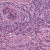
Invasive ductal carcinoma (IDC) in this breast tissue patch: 1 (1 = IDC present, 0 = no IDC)